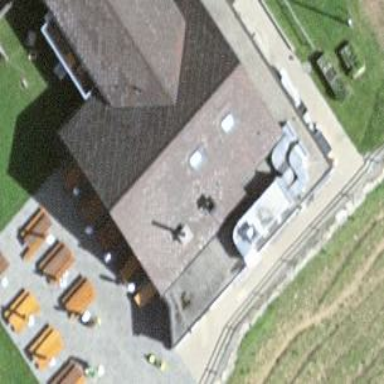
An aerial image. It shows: Restaurant.